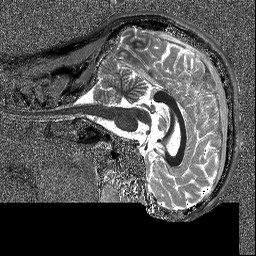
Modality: T1map
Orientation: sagittal
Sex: male